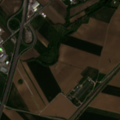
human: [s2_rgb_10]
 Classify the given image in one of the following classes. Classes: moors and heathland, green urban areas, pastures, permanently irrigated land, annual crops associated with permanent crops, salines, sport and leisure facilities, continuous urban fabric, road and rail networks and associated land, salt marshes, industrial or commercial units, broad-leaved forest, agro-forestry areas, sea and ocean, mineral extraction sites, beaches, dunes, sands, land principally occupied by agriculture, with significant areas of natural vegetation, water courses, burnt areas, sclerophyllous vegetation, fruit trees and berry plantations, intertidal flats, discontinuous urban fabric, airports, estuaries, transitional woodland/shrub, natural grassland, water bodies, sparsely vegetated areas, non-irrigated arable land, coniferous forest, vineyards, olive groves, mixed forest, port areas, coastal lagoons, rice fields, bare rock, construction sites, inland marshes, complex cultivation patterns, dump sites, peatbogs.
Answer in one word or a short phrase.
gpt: discontinuous urban fabric, industrial or commercial units, road and rail networks and associated land, non-irrigated arable land, land principally occupied by agriculture, with significant areas of natural vegetation